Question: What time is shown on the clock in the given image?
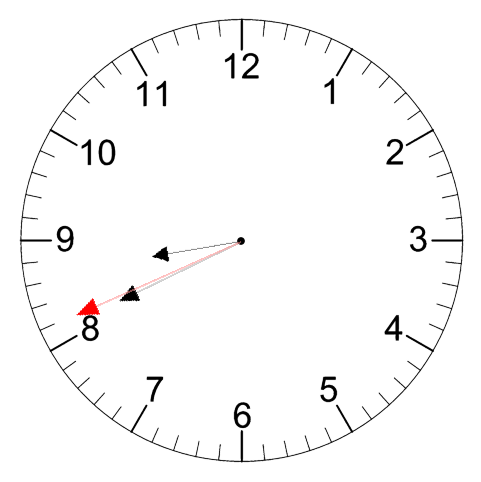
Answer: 08:40:41